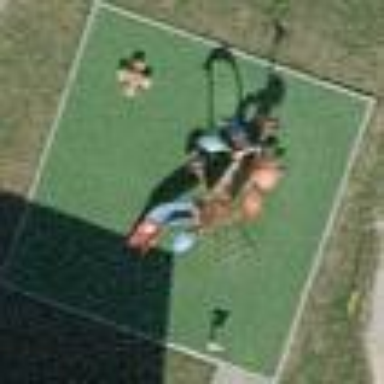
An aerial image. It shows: Playground area with tartan surface.